Question: I'm trying to bucket/segement data in Teradata.
I have managed to achieve this with BigQuery using:
'''
ntile(5) OVER (order by pageLoadTime) Segment
'''
Then grouping by and ordering by segment to produce something like this:

How would this be possible in Teradata as it doesn't support ntile. I've done a lot of Googling but can't find a solution. I have come across this from the official documentation but not sure
'''
B * (RANK() OVER (PARTITION BY part_col ORDER BY data_col) - 1)
/ COUNT(*) OVER(PARTITION BY part_col) AS "QUANTILE"
'''
Any help would be appreciated
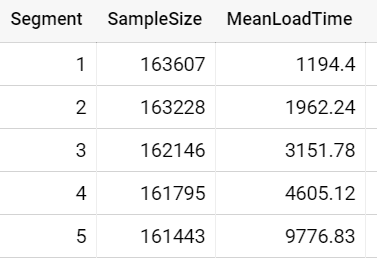
Answer: The equivalent to 'NTILE()' in your expression would be:
'''
CEILING(ROW_NUMBER() OVER (ORDER BY pageLoadTime) * 5.0 / COUNT(*) OVER ()) AS "NTILE"
'''
'NTILE()' makes sure that the groups are as close in size as possible. It does so by splitting ties across different buckets (if necessary). 'ROW_NUMBER()' does the same thing.
'CEILING()' implements the same arithmetic as your version, but is slightly simpler.
'RANK()' produces what I consider to be a more reasonable tiling, but the tiles are not necessarily the same size. Ties are put in the first bucket that they match.